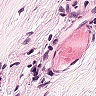
Metastatic tissue present: no